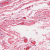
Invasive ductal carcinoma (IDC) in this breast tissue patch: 0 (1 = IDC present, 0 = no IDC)